Field crop: maize
Growth stage: 1
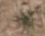
Species: salsola